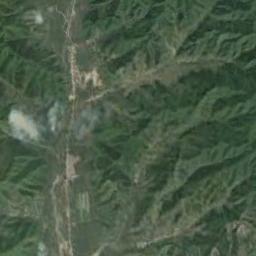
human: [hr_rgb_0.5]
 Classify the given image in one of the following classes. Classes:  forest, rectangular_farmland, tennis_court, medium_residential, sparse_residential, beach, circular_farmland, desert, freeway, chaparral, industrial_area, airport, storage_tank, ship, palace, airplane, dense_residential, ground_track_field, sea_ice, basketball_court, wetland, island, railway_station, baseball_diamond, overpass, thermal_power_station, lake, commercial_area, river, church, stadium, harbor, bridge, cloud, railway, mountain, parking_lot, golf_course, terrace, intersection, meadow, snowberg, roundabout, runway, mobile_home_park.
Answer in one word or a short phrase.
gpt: mountain